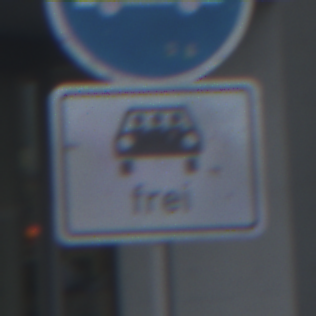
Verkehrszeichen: MehrfachbesetzePersonenkraftwagenFrei
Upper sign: Busssonderstreifen
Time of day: SunriseSunset
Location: Outdoor (Urban)
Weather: PartlyCloudy
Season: NotSpecified
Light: Natural